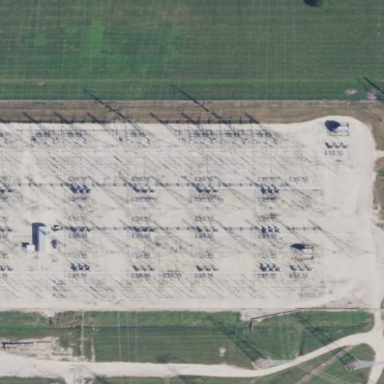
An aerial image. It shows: Outdoor power substation. The substation is at the transmission level. It is surrounded by fence.